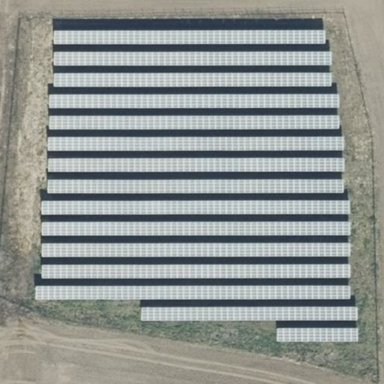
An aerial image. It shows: Solar power generator using photovoltaic panels.